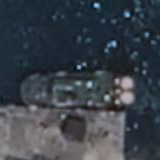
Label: civil